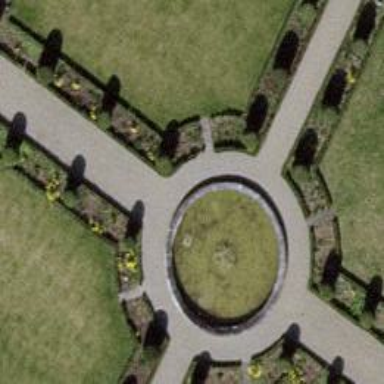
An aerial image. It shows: Fountain.